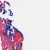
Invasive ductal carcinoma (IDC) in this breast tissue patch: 0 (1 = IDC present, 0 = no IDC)